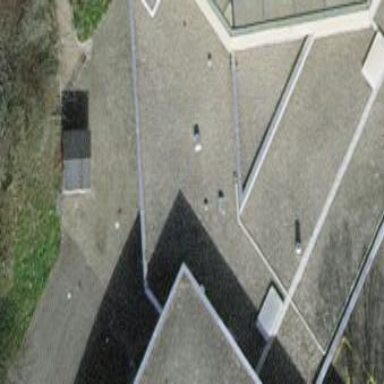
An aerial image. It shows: View of roof of building.